Field crop: tomato
Growth stage: 1
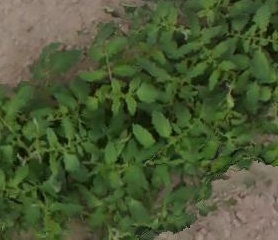
Species: tomato